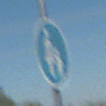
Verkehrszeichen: Gehweg
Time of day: MorningAfternoon
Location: Outdoor (Special)
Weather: Clear
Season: NotSpecified
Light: Natural